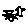
Label: star